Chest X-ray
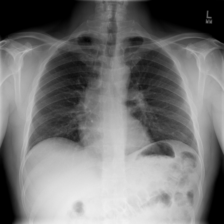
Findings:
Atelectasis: negative
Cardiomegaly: negative
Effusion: negative
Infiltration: negative
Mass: negative
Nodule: negative
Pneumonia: negative
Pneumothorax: negative
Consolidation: negative
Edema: negative
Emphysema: negative
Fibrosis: negative
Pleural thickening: negative
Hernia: negative